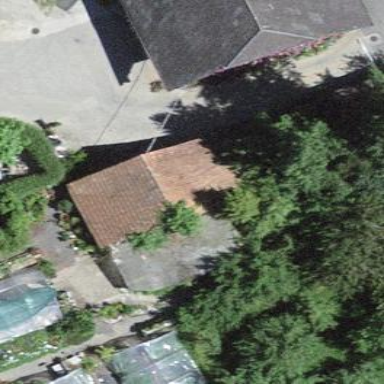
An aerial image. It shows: Rural barn.